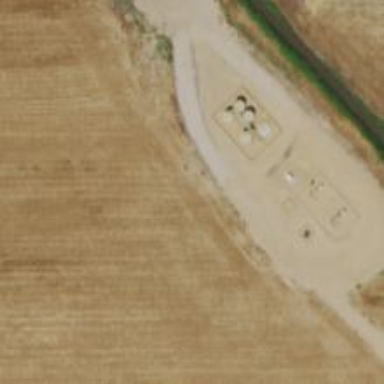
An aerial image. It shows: Storage tank that is man-made.